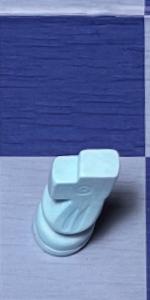
Label: Knight_White